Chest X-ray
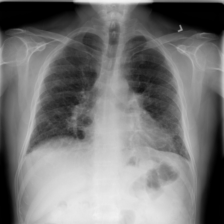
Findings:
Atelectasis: negative
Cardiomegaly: positive
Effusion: positive
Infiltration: negative
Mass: negative
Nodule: negative
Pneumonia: negative
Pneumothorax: negative
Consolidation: negative
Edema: negative
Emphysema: negative
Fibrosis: negative
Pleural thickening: positive
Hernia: negative